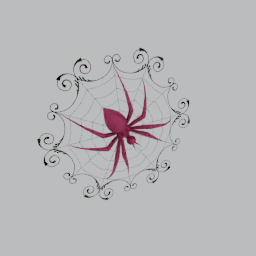
Label: animals